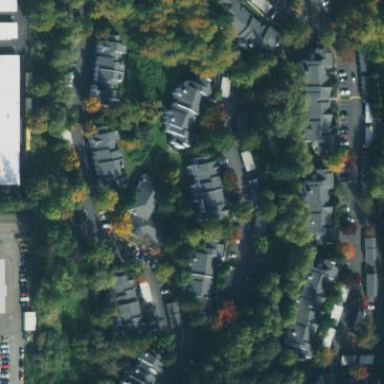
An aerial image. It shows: Residential area with apartments.